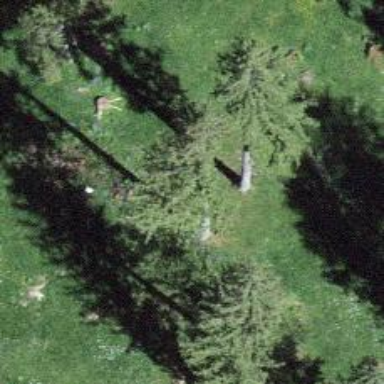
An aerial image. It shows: Beautiful tree in nature.